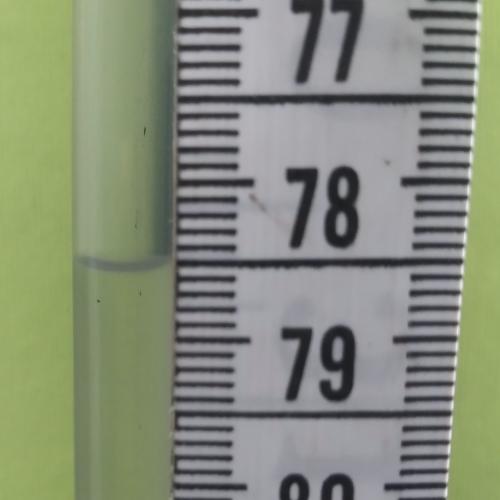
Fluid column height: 78.5 cm